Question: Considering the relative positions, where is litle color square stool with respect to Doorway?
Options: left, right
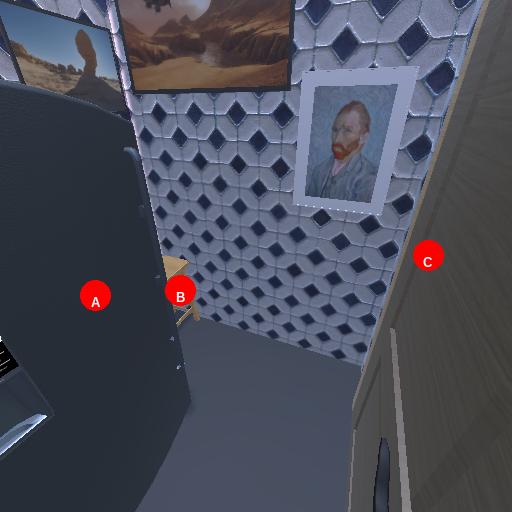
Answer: left